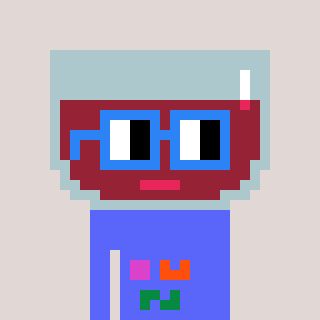
a pixel art character with square blue glasses, a wine-shaped head and a purple-colored body on a warm background